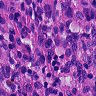
Metastatic tissue present: yes